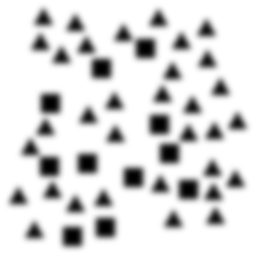
Squares: 11
Triangles: 33
Stars: 0
Total shapes: 44